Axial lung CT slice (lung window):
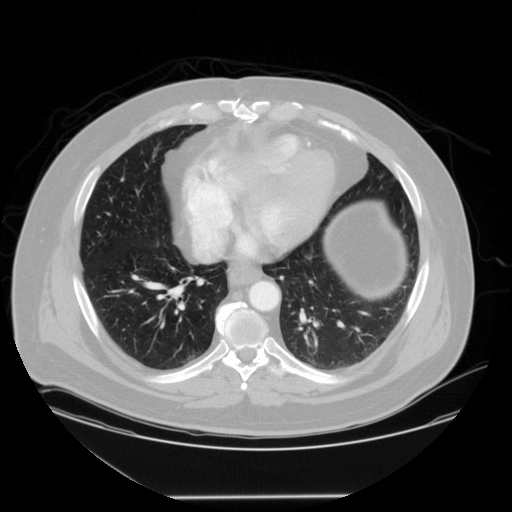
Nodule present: no